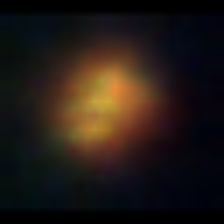
Taxon: NanoPlankton
Group: Other